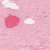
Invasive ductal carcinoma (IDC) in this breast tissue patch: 0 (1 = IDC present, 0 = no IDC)